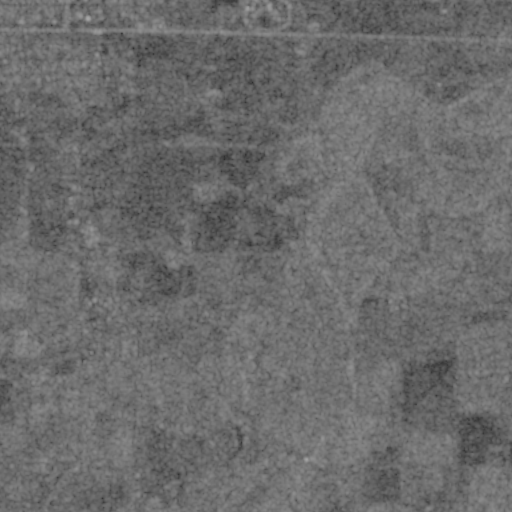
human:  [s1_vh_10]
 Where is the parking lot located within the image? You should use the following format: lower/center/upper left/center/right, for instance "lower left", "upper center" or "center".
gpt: The parking lot is located in the upper left of the image.
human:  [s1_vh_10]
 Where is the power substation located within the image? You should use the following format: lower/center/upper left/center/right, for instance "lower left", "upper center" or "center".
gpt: The power substation is located in the upper left of the image.
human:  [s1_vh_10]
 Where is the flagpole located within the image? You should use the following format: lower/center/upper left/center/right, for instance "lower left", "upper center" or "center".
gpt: The flagpole is located in the upper left of the image.
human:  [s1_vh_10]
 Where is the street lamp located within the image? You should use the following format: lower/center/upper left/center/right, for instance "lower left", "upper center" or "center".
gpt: The street lamp is located in the upper left of the image.
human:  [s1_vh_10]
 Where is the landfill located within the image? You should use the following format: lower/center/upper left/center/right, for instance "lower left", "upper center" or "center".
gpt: There is no landfill in the image.

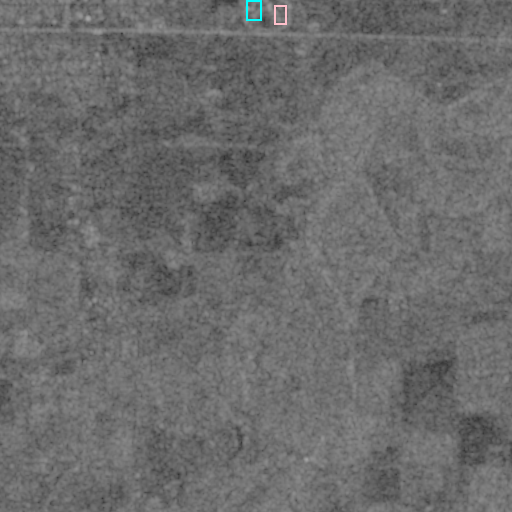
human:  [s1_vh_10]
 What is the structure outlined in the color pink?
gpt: The structure outlined in pink is a building.
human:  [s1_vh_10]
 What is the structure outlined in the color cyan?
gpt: The structure outlined in cyan is a building.
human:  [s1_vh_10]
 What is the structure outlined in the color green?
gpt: There is no green outline.